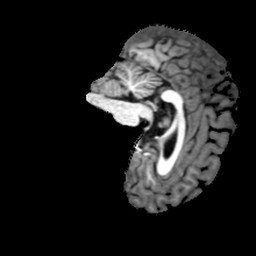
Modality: T1w
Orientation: sagittal
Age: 20
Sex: female
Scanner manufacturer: philips
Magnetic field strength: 3 T
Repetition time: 0.0082 s
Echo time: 0.0037 s